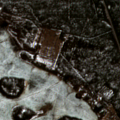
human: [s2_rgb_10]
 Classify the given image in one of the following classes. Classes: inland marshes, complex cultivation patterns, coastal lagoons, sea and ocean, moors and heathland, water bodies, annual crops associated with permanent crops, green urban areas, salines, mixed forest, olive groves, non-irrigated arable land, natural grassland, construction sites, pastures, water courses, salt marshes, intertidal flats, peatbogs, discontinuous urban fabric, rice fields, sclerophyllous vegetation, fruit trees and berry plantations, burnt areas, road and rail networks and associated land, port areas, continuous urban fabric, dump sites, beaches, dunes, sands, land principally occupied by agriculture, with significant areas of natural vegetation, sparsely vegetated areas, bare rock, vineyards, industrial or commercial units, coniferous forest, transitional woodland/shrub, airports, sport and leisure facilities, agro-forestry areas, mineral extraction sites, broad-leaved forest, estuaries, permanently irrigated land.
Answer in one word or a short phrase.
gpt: coniferous forest, mixed forest, water bodies